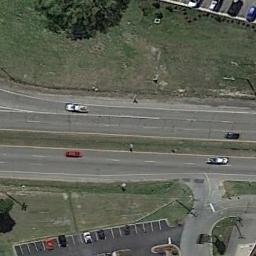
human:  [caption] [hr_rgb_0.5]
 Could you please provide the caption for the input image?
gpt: The freeway goes through the grass with some cars .

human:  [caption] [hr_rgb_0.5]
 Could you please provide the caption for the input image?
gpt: There is wasteland beside the highway .

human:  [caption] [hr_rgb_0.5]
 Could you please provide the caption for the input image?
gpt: There is a large green lawn around the freeway, There are several cars on the freeway, And many cars are parked in the open space beside the freeway .

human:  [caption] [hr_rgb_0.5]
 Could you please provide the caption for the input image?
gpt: A straight freeway with a intersection goes through the lawn and on one side is a parking lot .

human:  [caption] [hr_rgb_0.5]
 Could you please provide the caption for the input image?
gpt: There are green lawns and a parking lot beside the freeway .